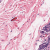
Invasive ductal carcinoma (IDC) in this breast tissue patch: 0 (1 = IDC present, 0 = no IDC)